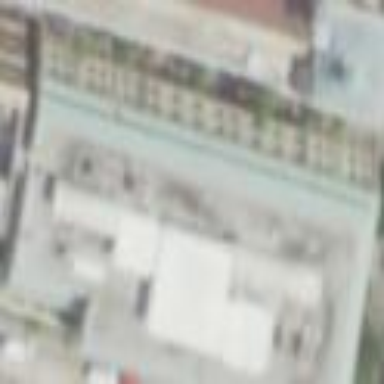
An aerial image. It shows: Commercial building.